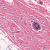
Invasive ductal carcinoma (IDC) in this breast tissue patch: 0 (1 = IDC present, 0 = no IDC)